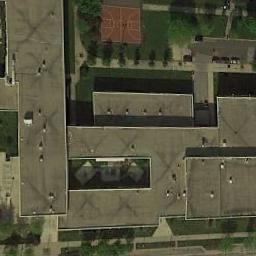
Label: basketball_court